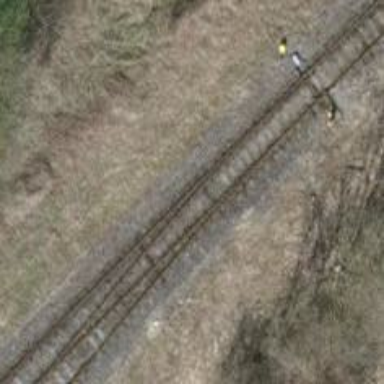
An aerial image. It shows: Railway switch.